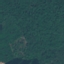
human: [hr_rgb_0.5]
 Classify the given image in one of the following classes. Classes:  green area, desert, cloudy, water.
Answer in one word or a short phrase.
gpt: green area